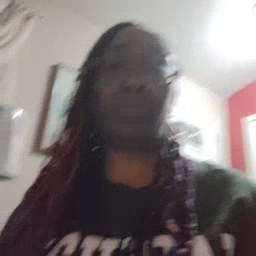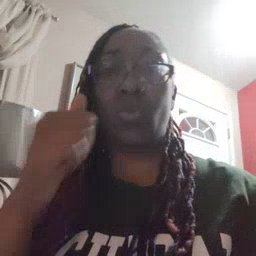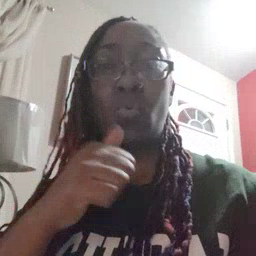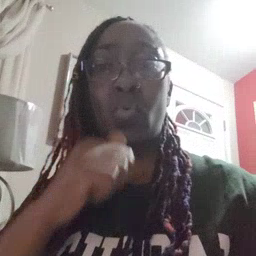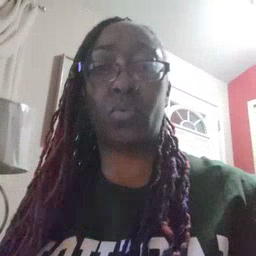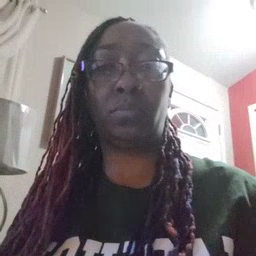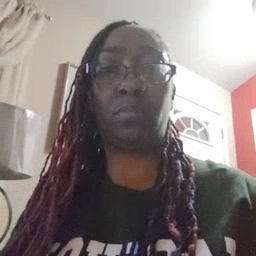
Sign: girl